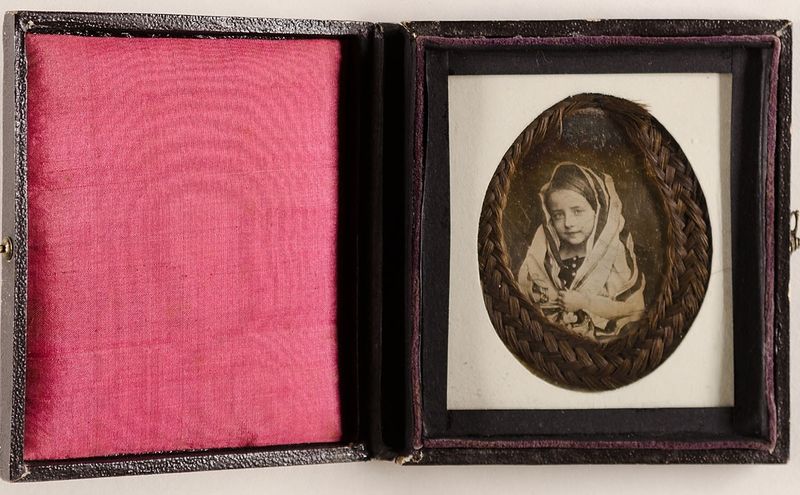
Titel: Mädchen mit Kopftuch
Standort: Hamburg
Institution: Museum für Kunst und Gewerbe Hamburg
Schlagwörter: haar, schal, brustbild, kopftuch, halstuch, dreiviertelansicht, foto, fotografie, photographie, photo, etui, haarlocke, lichtbild, daguerreotypie, bildwerke, angewandte und bildende kunst, hessische systematik, mädchen, porträtfotografie, porträtphotographie